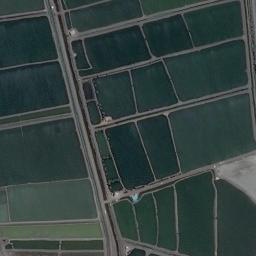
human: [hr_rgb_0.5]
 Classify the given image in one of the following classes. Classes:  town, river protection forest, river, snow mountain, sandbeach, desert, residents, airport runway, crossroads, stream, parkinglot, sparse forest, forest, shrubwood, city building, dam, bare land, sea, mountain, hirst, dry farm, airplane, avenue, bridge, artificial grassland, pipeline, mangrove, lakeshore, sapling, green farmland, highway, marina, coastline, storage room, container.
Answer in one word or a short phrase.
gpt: green farmland